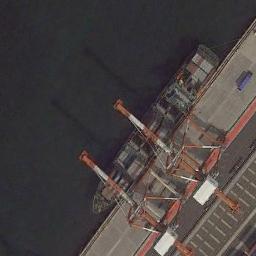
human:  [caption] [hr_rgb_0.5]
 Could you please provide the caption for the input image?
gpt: There is a general cargo ship docked at the dock  There are machinery for loading and unloading cargo on the dock .

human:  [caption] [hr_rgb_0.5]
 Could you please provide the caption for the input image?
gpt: The cargo ship is docked at the dock and the water is deep blue .

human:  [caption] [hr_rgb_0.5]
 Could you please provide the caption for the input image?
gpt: There is a ship in the black water on the shore .

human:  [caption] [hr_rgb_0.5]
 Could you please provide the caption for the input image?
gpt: There is a ship beside the dock .

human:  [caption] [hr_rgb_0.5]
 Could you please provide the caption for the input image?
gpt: The ship is at the harbor .